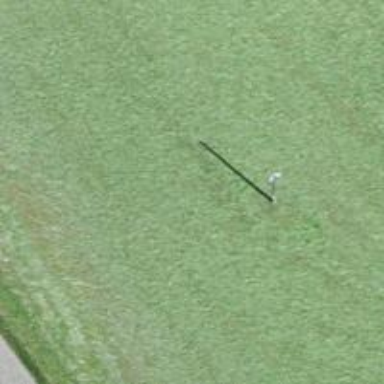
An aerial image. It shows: Power pole.